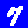
Digit: 7